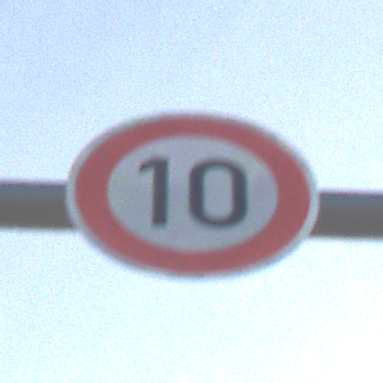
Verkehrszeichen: Geschwindigkeit10
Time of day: SunriseSunset
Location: Outdoor (Suburban)
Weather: PartlyCloudy
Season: NotSpecified
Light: Natural